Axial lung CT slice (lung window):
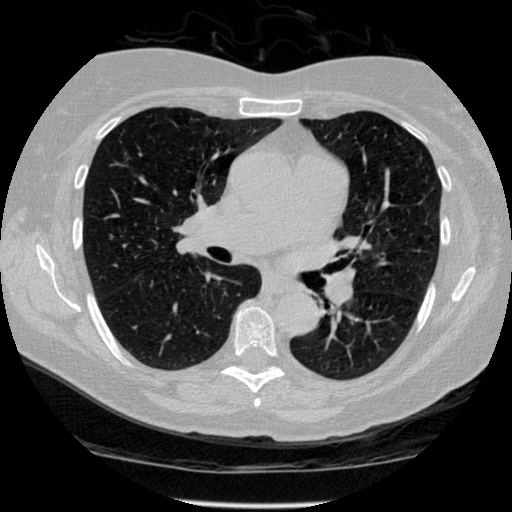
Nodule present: no